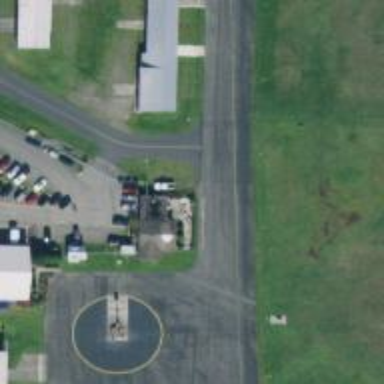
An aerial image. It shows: Taxiway at the airport with asphalt surface.